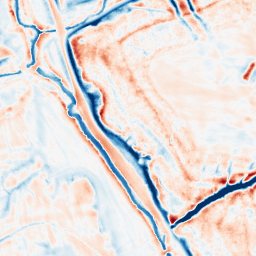
Category: edge_preserving
Decomposition family: bilateral
Decomposition parameters: d: 21
sigma_color: 150
sigma_space: 75
Upsampling method: bilinear
Upsampling parameters: scale: 8
Upsampling scale: 8